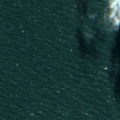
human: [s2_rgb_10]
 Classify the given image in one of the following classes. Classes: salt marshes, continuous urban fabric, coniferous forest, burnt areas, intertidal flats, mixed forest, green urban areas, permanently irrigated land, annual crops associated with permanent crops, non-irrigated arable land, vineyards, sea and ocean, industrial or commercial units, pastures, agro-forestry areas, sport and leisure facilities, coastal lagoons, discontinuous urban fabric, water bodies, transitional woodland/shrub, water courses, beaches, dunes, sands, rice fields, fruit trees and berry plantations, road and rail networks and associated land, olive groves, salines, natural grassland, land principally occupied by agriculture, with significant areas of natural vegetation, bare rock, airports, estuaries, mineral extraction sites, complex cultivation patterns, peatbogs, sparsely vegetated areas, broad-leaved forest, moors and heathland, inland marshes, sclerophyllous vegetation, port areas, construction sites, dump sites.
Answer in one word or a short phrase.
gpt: sea and ocean